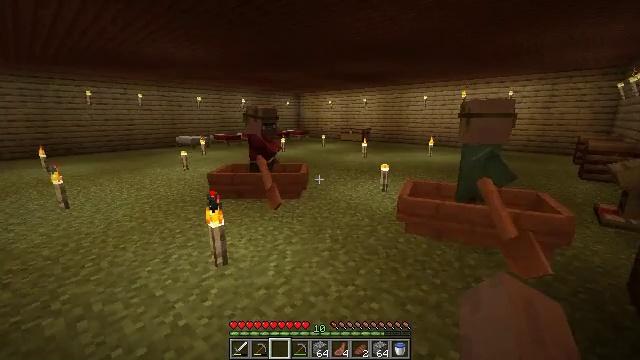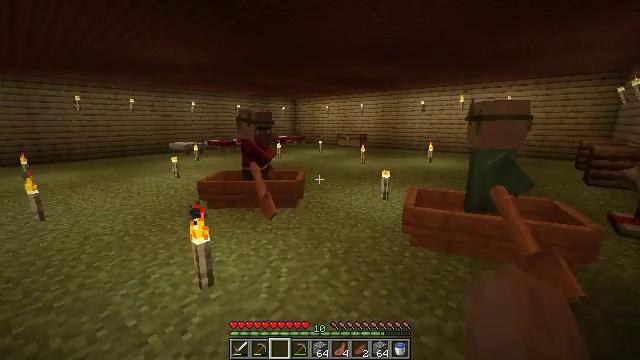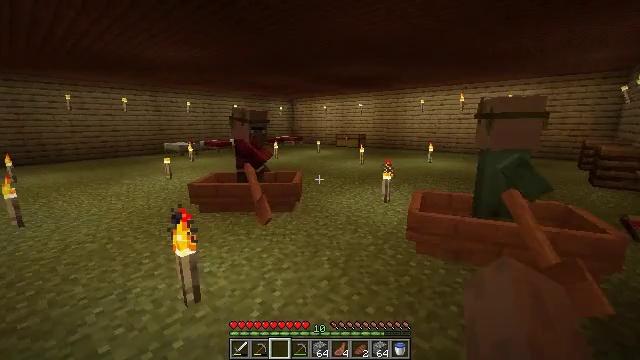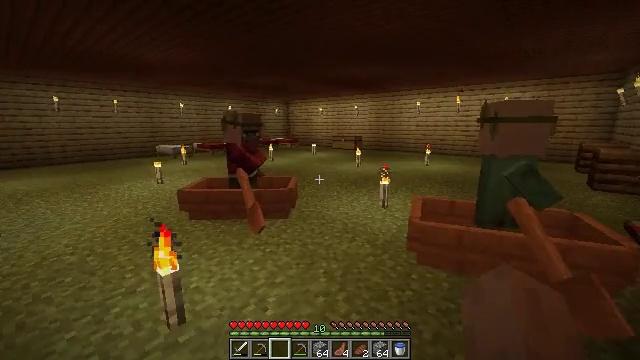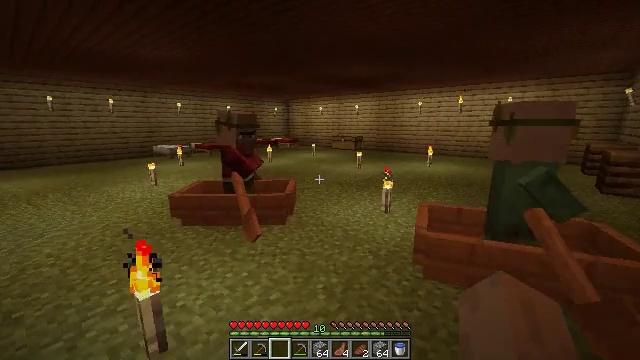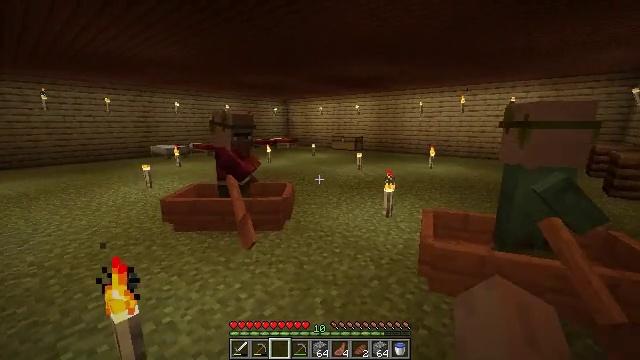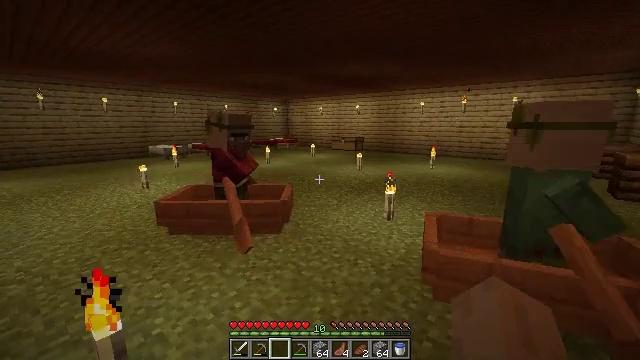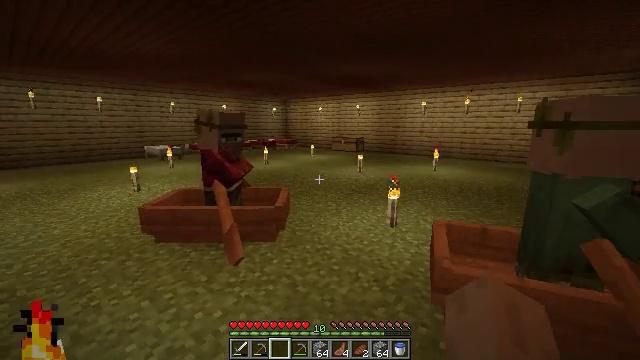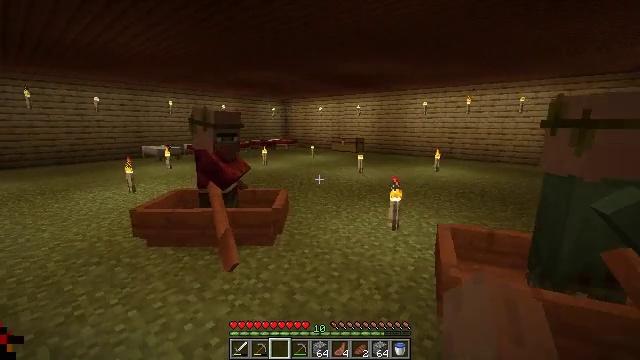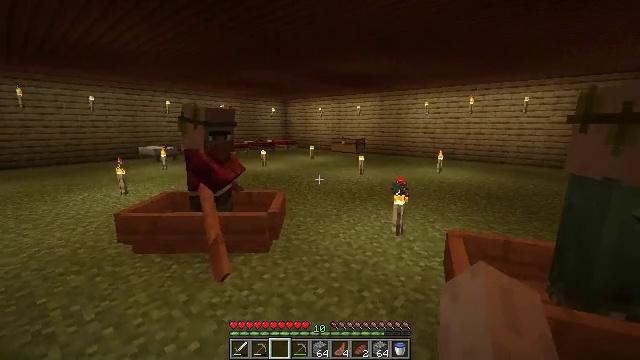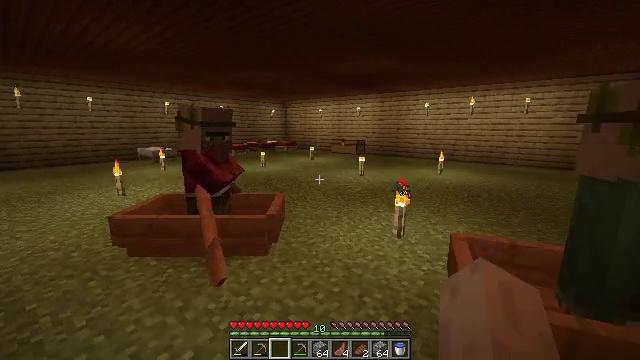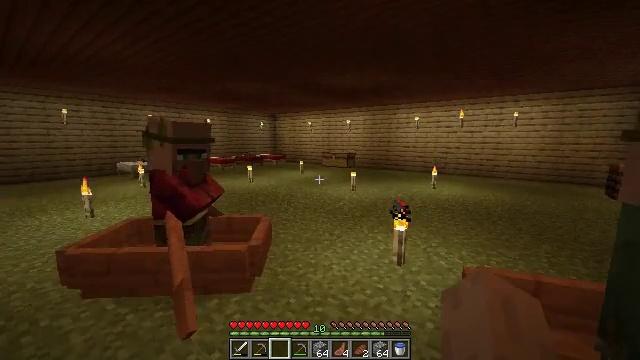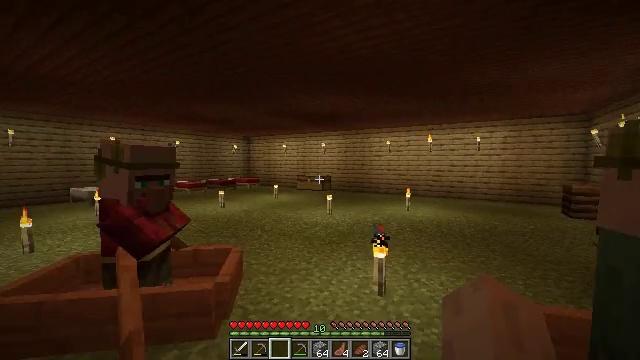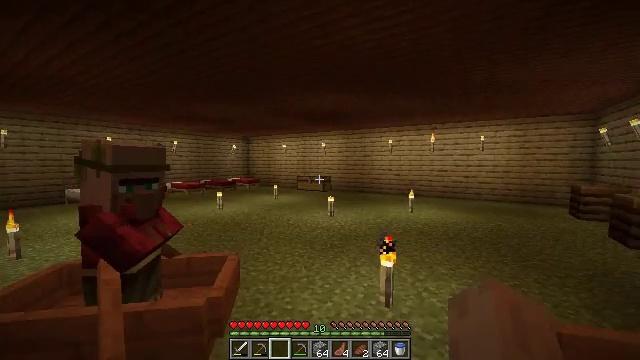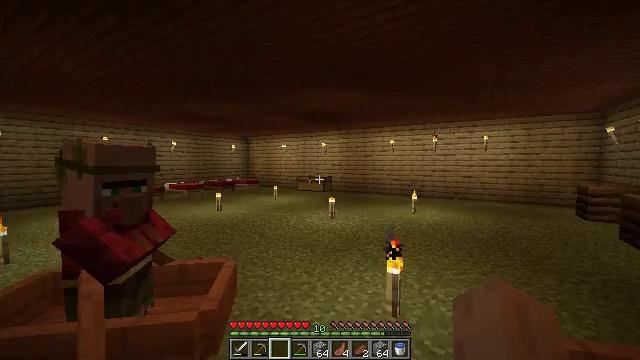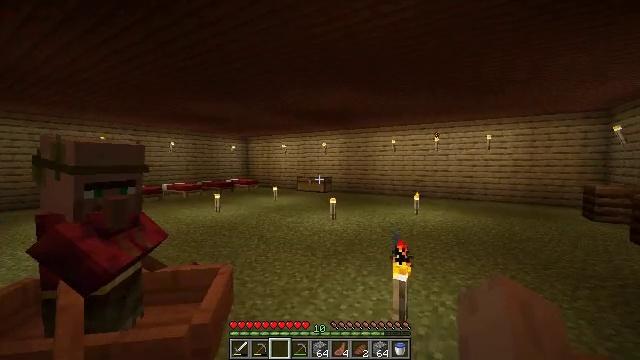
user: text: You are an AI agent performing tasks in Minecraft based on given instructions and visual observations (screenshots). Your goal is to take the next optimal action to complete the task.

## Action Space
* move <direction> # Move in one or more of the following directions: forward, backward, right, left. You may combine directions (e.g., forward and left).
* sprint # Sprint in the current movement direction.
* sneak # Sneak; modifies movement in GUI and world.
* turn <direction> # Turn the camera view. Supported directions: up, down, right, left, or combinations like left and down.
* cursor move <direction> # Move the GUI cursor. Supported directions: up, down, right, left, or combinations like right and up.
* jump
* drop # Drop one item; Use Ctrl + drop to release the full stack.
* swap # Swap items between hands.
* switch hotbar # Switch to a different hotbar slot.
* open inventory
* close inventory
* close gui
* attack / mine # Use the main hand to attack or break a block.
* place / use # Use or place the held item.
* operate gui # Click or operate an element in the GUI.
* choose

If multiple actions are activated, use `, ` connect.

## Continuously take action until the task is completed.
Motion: motion action
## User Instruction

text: Turn an acacia plank into an acacia button using crafting.
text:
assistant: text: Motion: move forward, turn up
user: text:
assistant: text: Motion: move forward
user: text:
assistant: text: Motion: move forward
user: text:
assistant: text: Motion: move forward
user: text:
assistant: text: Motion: move forward
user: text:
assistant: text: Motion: move forward
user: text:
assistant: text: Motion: move forward
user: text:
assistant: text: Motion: move forward
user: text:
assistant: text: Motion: move forward
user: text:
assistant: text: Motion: move forward
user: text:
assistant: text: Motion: move forward, turn right and up
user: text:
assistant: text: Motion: move forward, turn right and up
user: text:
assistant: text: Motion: move forward
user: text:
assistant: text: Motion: move forward
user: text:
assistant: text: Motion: move forward
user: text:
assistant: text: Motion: move forward
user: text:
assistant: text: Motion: move forward
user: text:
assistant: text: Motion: move forward
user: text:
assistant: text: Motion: move forward
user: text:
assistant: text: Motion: move forward
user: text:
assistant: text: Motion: move forward
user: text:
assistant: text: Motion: move forward
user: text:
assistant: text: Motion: move forward
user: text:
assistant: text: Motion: move forward
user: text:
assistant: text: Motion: move forward
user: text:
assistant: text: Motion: move forward
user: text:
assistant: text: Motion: move forward, turn left
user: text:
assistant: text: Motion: turn left
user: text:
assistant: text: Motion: turn left
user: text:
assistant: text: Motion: turn left